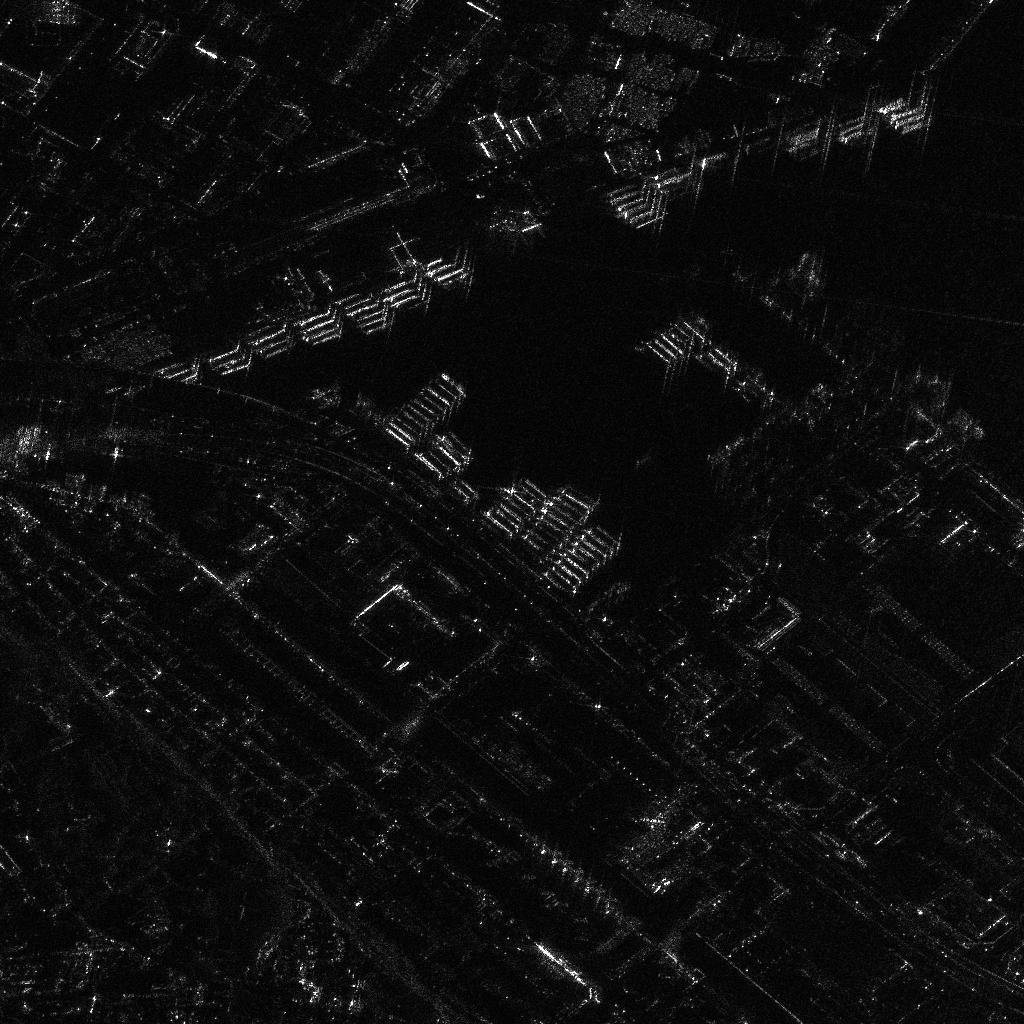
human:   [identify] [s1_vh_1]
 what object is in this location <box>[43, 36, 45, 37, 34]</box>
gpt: <ref>1 small container at the center</ref>